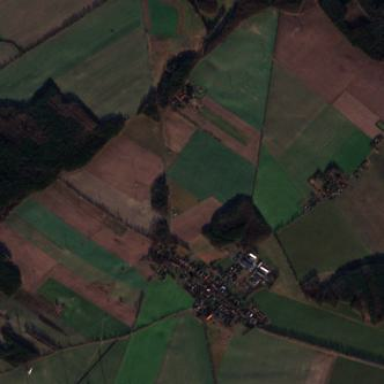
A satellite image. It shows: View of farmland.